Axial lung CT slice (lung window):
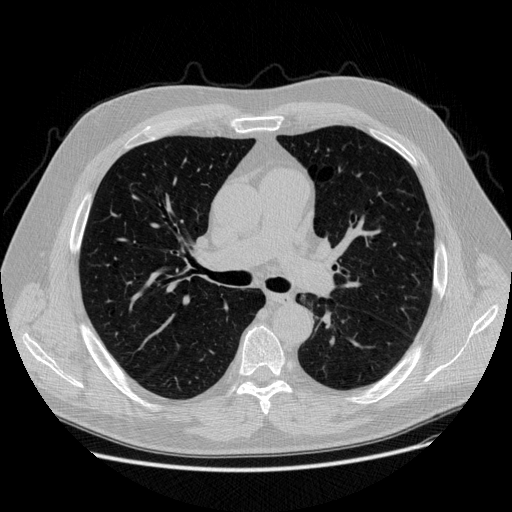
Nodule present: no